Field crop: maize
Growth stage: 2
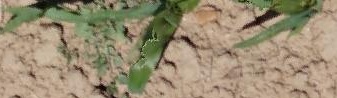
Species: maize